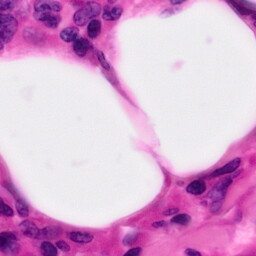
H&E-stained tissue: Pancreatic